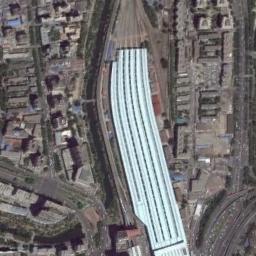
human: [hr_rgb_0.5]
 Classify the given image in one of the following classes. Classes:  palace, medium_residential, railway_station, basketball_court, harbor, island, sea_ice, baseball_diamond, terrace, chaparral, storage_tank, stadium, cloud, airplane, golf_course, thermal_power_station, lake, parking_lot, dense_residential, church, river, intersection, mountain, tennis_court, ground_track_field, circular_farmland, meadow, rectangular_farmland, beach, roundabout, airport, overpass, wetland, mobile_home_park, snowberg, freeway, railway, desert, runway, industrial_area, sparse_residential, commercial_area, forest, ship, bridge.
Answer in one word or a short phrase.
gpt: railway_station